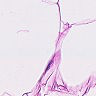
Metastatic tissue present: no